Question: I saw in most of the website counter numbers starts from zero and reaches a specific number Is there a code in ms access vba to perform this action

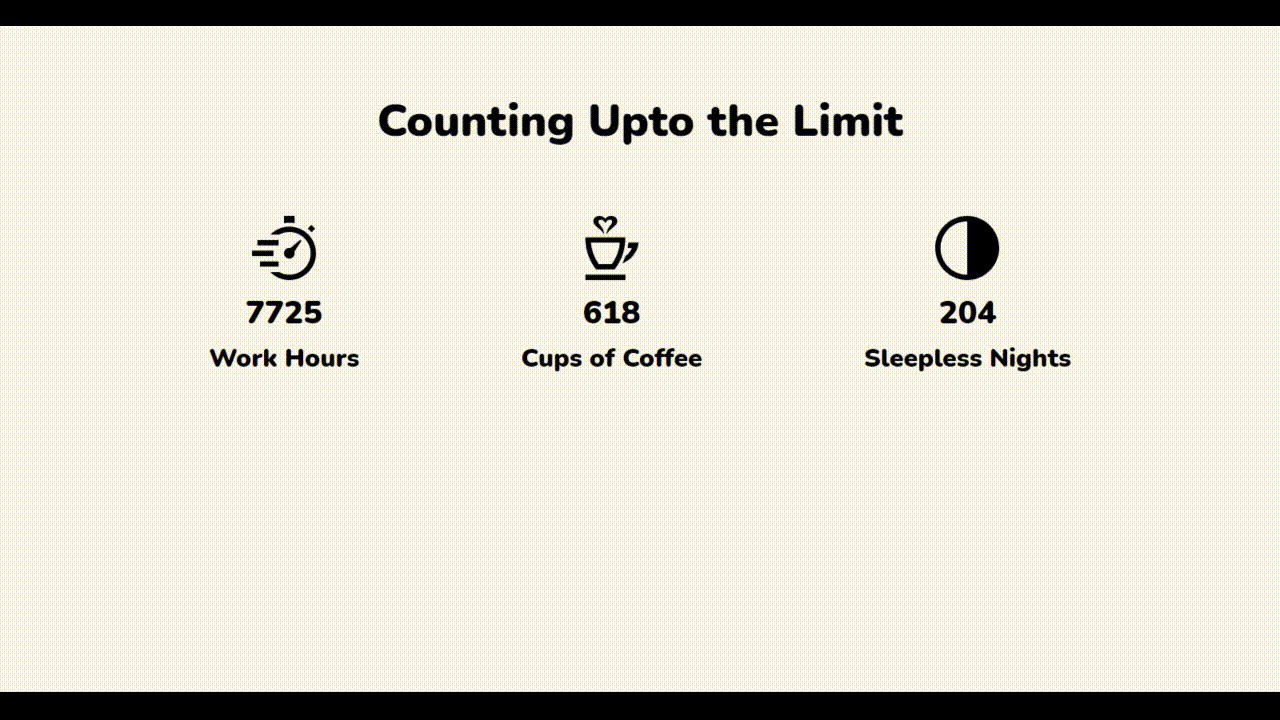
Answer: Since I already had some code, I will throw you a bone.
This would be simply incrementing a value held in a textbox on a form. I include a timer delay so you can watch the numbers change.
'''
Dim x As Integer
Dim Start As Double
Me.tbxHours = Null
For x = 1 To 15
Me.tbxHours = Nz(Me.tbxHours, 0) + 1
Start = Timer
While Timer < Start + 0.1
DoEvents
Wend
Next
'''
Now where you use that code and how you trigger it is for you to determine.